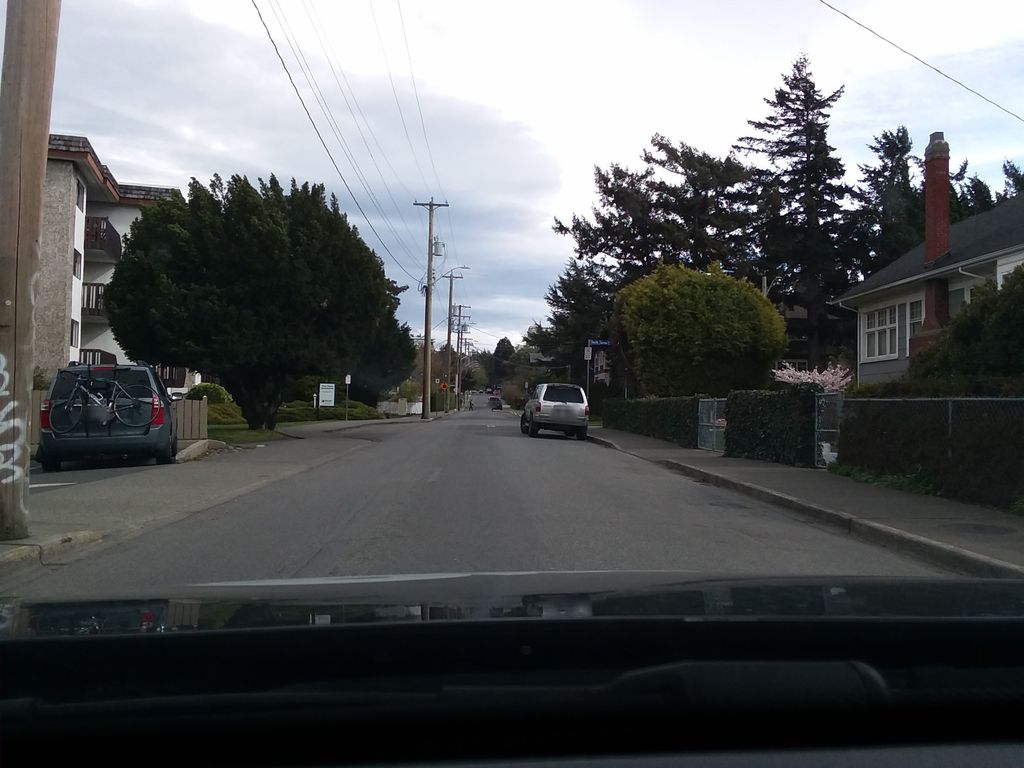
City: victoria